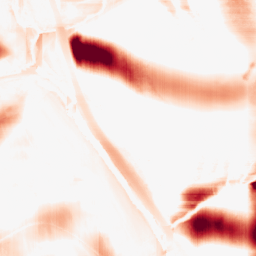
Category: morphological
Decomposition family: morphological_square
Decomposition parameters: operation: opening
size: 50
Upsampling method: sinc_hamming
Upsampling parameters: scale: 2
kernel_size: 8
Upsampling scale: 2